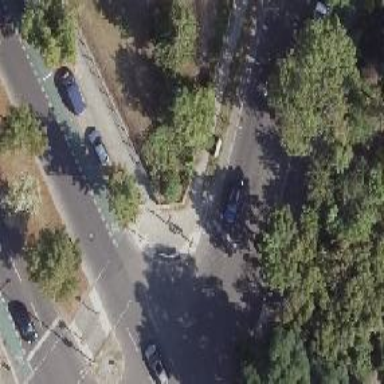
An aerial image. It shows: Road with traffic signals.